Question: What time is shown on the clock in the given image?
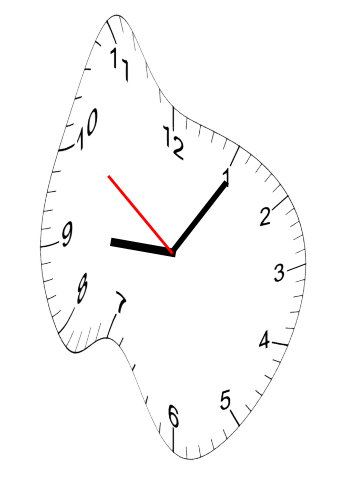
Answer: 09:05:51